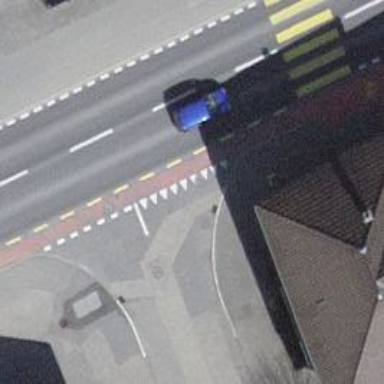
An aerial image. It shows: Kerb serving as barrier.